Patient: sex F, age 67
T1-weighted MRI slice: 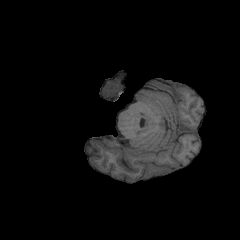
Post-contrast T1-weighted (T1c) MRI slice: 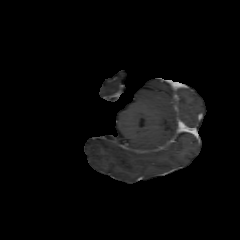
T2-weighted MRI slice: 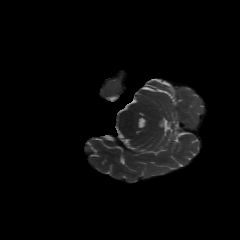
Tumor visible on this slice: no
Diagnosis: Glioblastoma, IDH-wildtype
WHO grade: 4